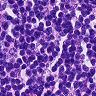
Metastatic tissue present: no